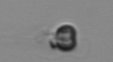
Label: Apedinella